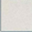
Piece: xx